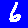
Digit: 6